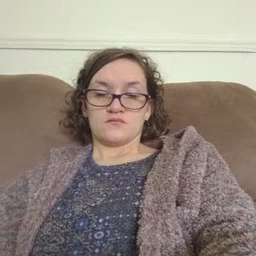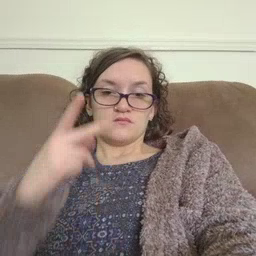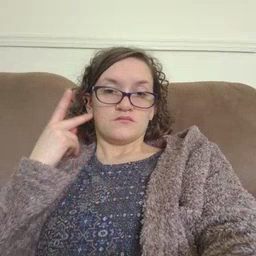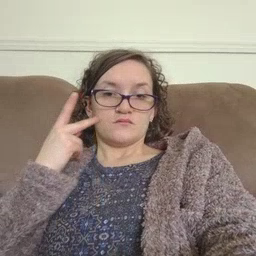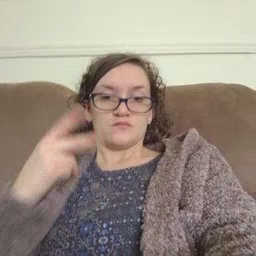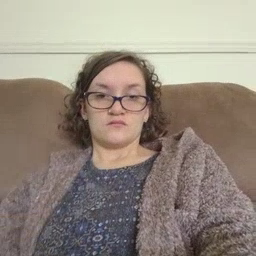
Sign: kitty